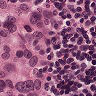
Metastatic tissue present: yes